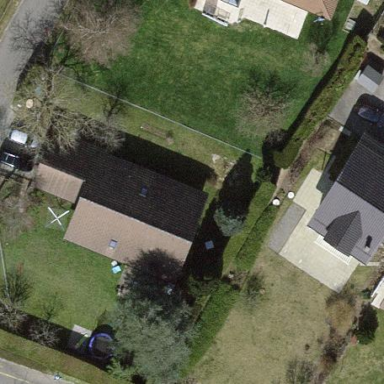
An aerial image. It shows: Simple and straightforward house.